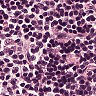
Metastatic tissue present: no